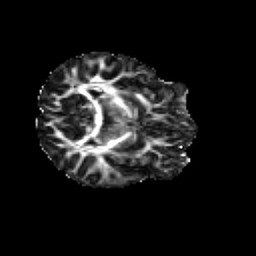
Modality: FA
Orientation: axial
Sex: female
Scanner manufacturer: siemens
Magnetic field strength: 3 T
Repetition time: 5 s
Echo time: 0.071 s